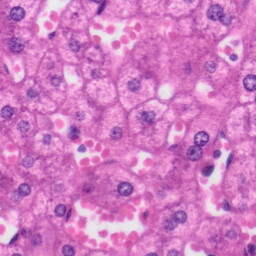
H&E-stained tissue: Liver